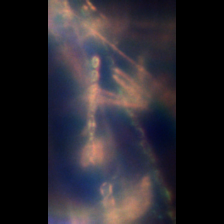
Taxon: Diatom_aggregate
Group: Diatoms